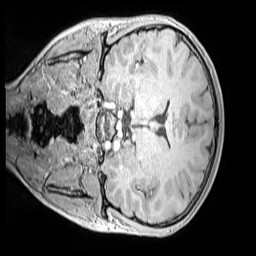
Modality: MP2RAGE
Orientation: coronal
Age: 11
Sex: female
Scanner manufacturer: siemens
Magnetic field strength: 3 T
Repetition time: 4 s
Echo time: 0.00299 s